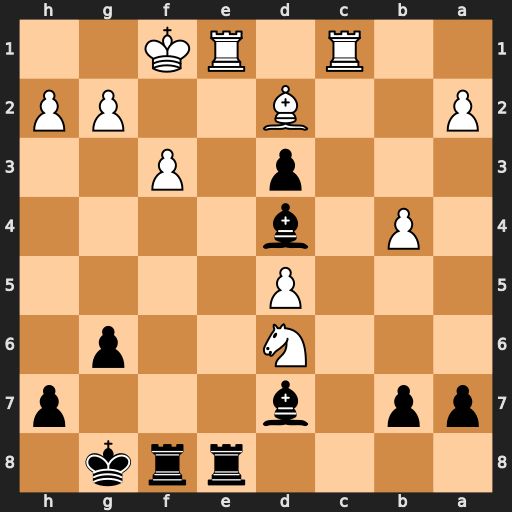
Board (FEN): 4rrk1/pp1b3p/3N2p1/3P4/1P1b4/3p1P2/P2B2PP/2R1RK2
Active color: b
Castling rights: -
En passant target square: -
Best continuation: Rxf3+ gxf3 Bh3#